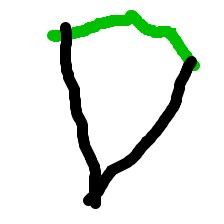
Shape: kite